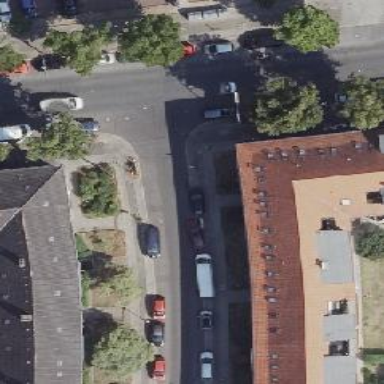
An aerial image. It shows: There is parking obstacle present in the area.